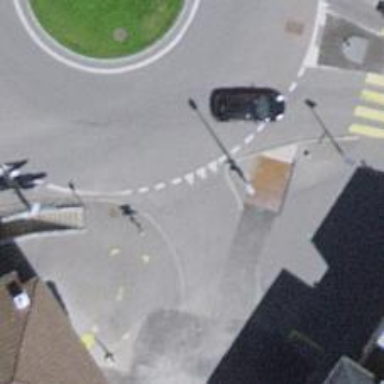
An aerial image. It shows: Living street.